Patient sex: F
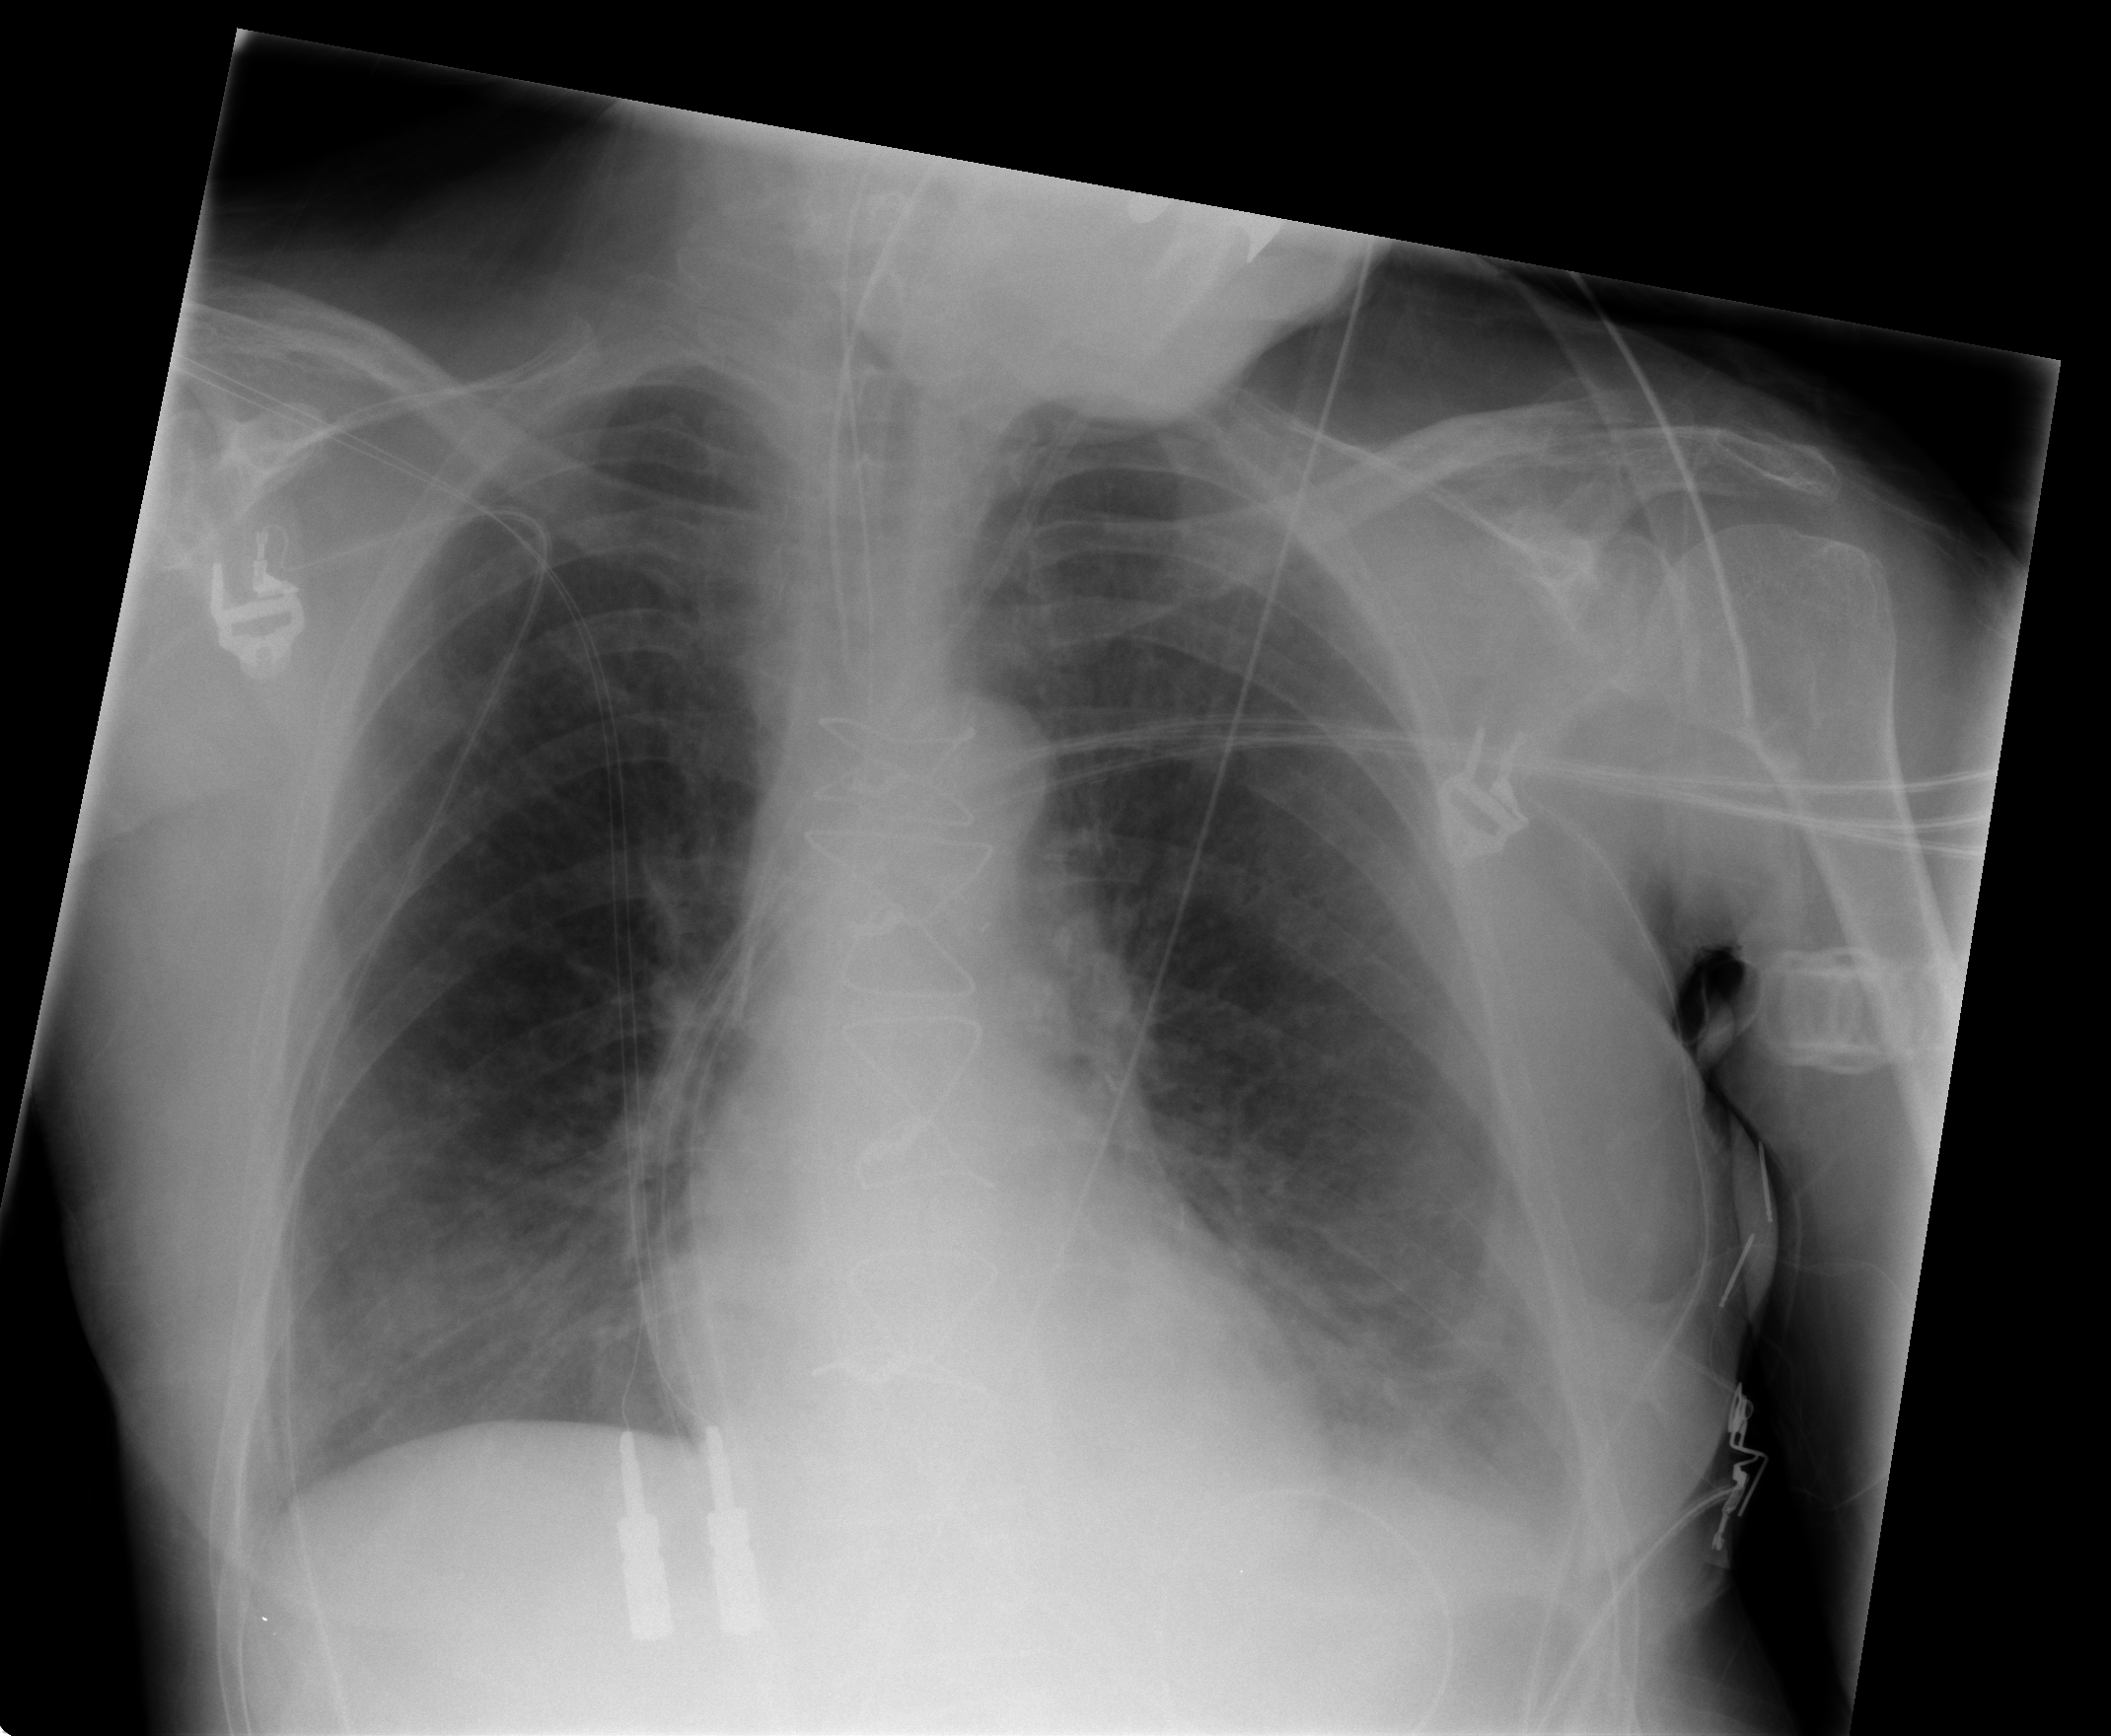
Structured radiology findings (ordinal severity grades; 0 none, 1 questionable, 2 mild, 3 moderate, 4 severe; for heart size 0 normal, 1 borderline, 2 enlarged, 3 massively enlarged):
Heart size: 0
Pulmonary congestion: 1
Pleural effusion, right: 0
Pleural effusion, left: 1
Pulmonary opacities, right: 1
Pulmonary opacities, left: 0
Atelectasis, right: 2
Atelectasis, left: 2